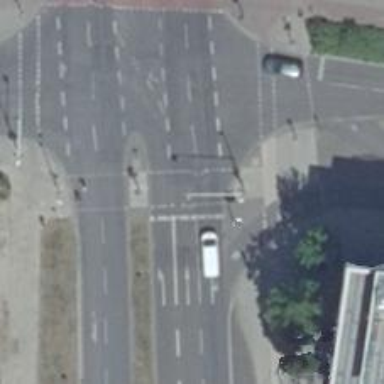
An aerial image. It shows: Road with traffic signals at crossing.